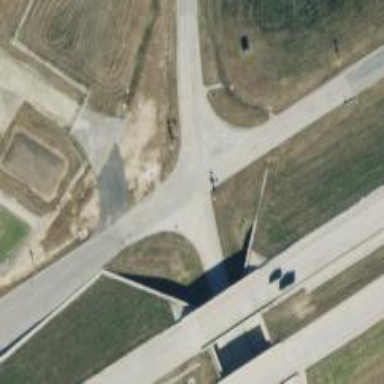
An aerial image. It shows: Tertiary road with frontage road.